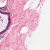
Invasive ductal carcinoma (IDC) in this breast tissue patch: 0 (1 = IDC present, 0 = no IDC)